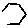
Label: hexagon